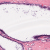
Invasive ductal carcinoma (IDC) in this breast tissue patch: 0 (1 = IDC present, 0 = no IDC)